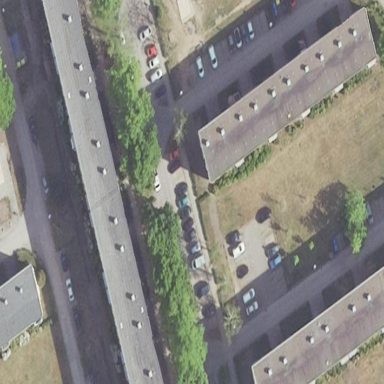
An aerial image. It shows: View of apartment building.